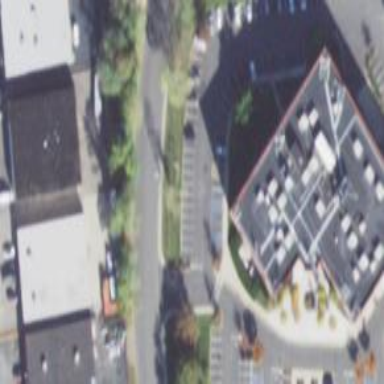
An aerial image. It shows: Commercial building.